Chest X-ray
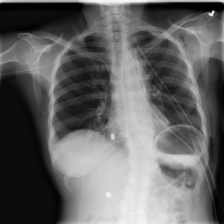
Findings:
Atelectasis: negative
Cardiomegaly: negative
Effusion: positive
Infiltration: negative
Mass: negative
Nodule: negative
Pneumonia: negative
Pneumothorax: positive
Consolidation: negative
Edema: negative
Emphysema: negative
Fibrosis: negative
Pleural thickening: negative
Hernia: negative